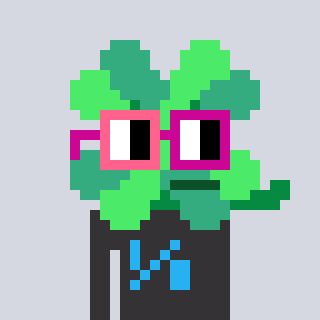
a pixel art character with square pink and red glasses, a clover-shaped head and a grayscale-colored body on a cool background